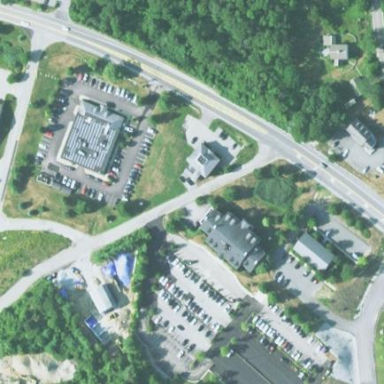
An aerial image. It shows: Commercial area.